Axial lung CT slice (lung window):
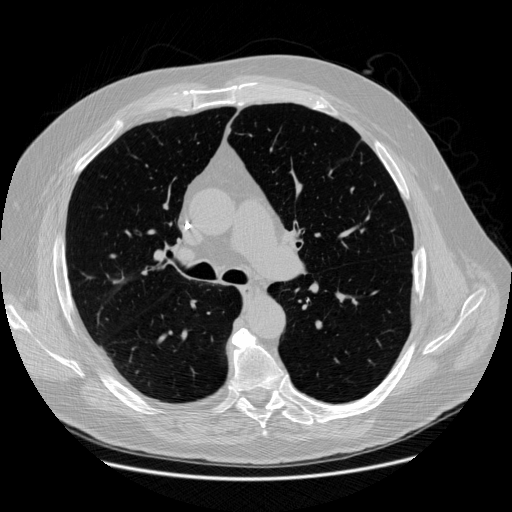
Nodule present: no